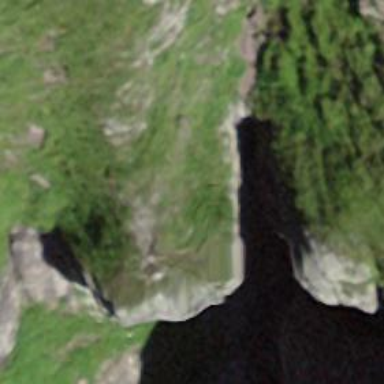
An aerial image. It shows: Cliff in nature.